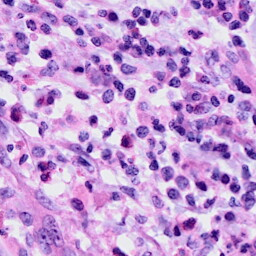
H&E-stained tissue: Cervix